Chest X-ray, PA view. Patient: 44 years old, sex F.
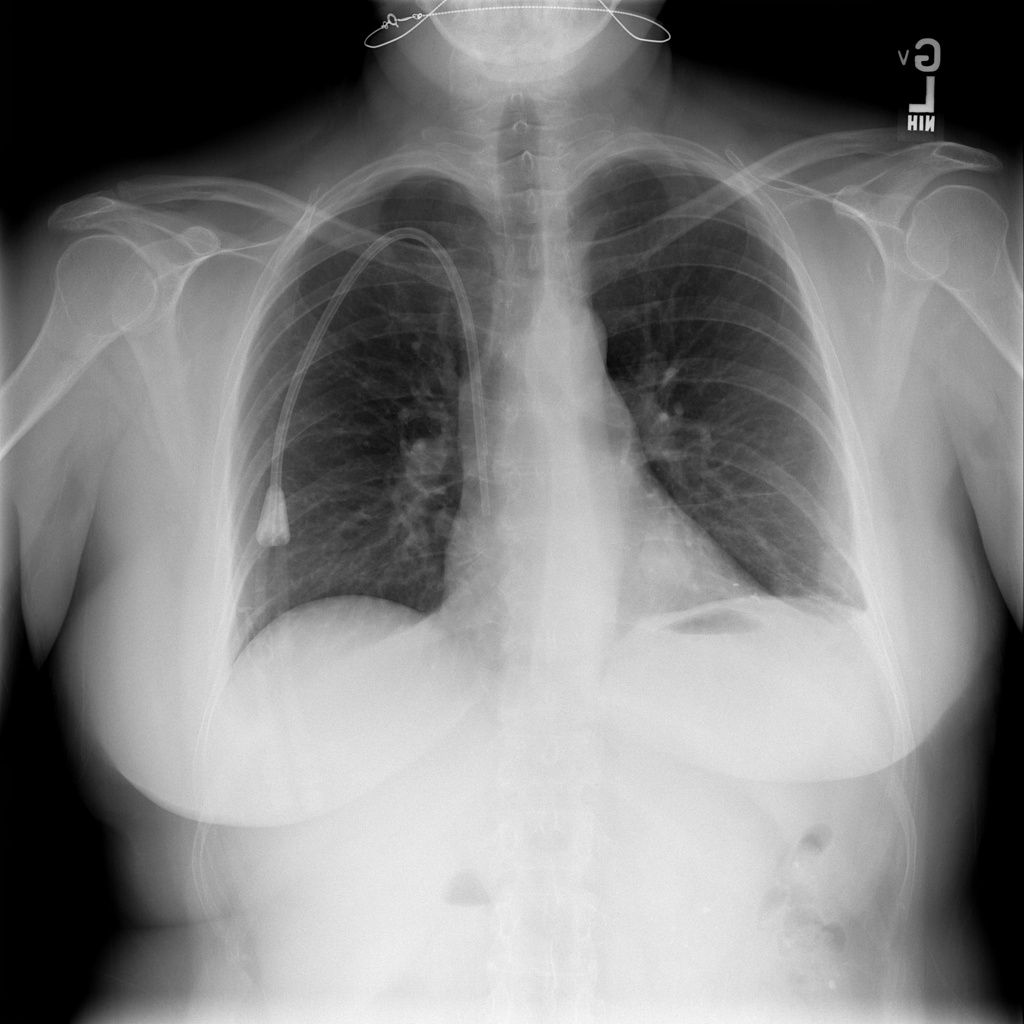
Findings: Infiltration, Nodule